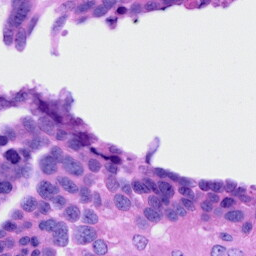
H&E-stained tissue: Ovarian